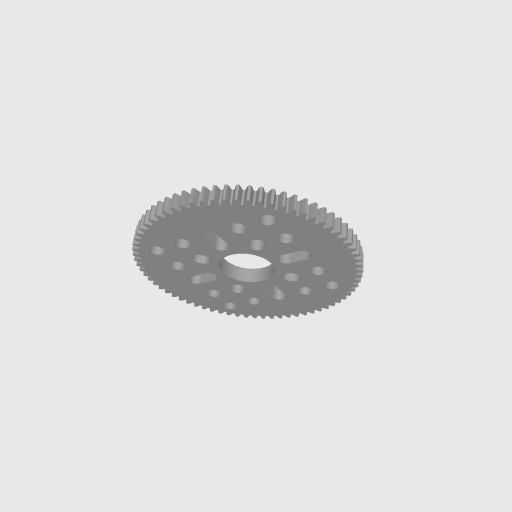
Part: HubMountAcetalGear70T